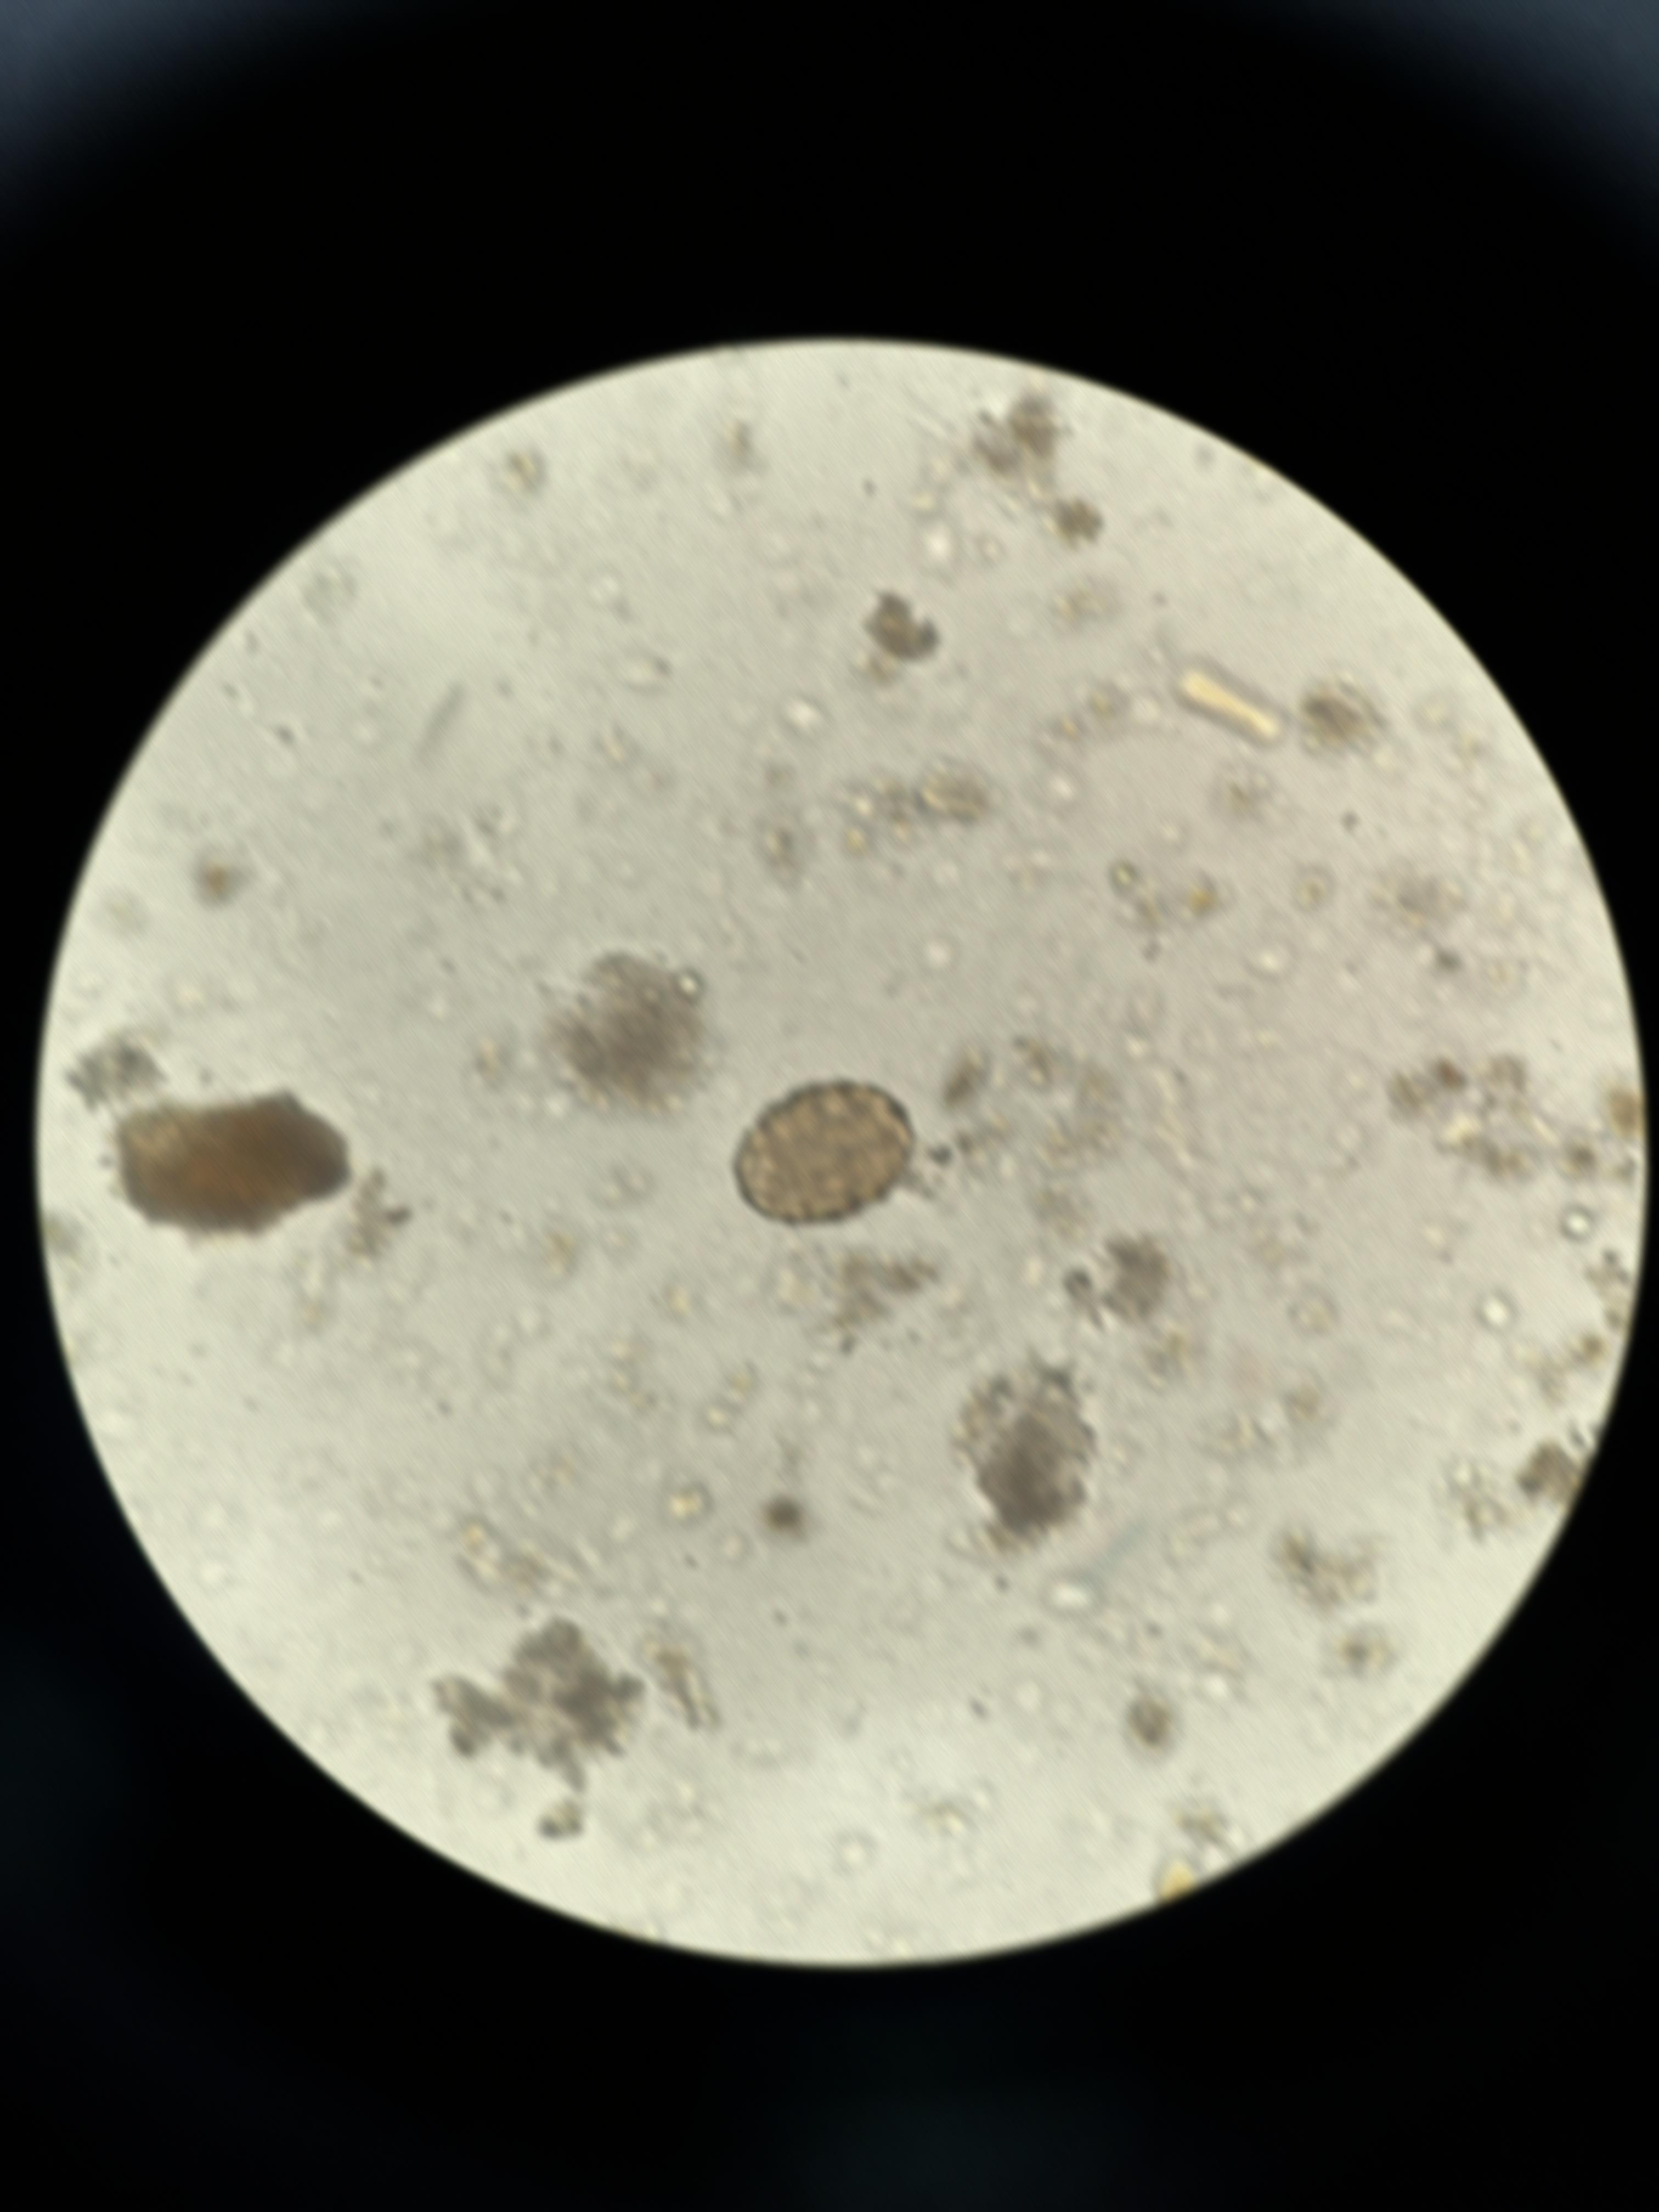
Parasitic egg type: Ascaris lumbricoides